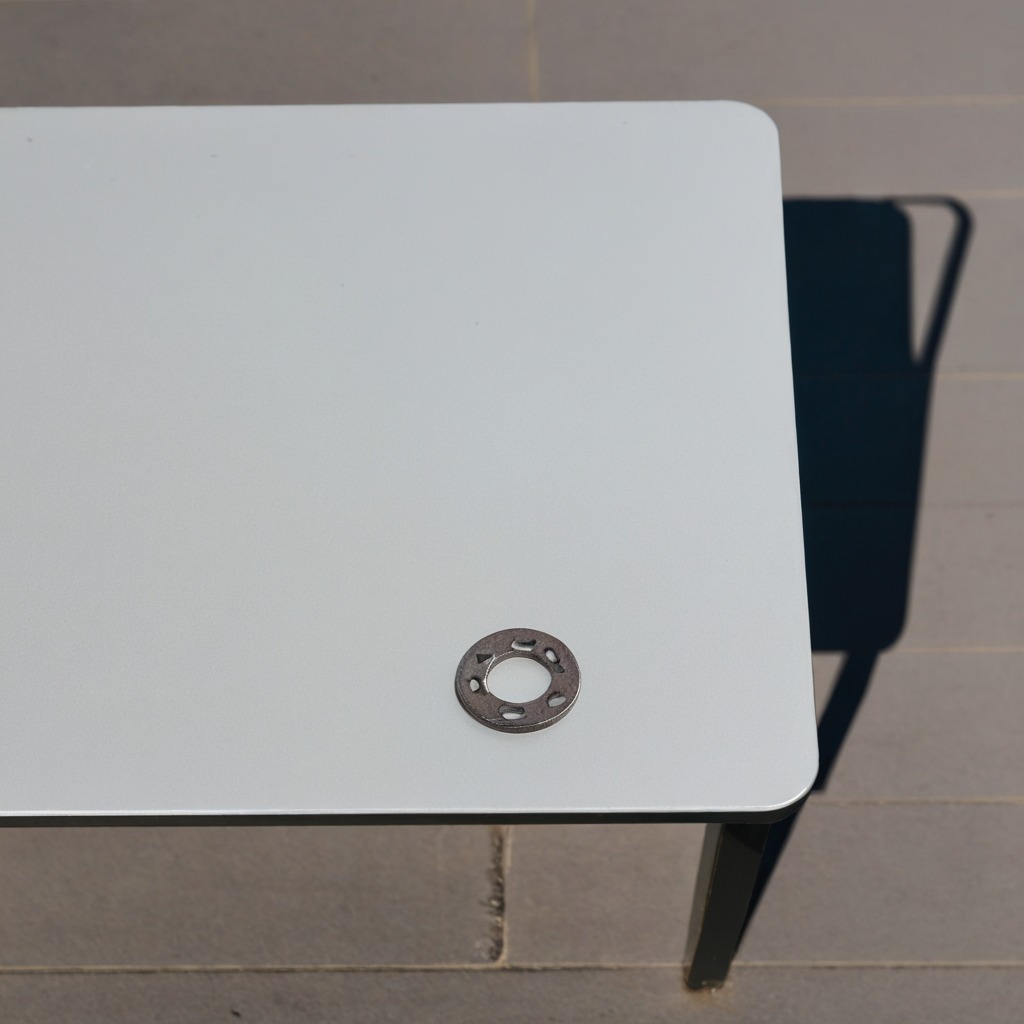
A flat metal washer lies on a table in a temporary outdoor tool station.